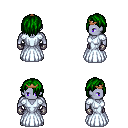
a pixel art fantasy rpg character, male body template, dark elf, purple skin, underdress, metal pants, green bangs hairstyle, bronze tiara, metal gloves, maroon shoes, four views (front, back, left, right), 2x2 character sprite sheet, small pixel art, hard edges, no anti-aliasing